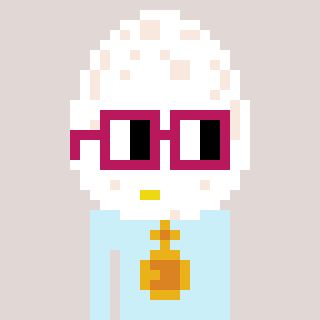
a pixel art character with square dark red glasses, a egg-shaped head and a cold-colored body on a warm background